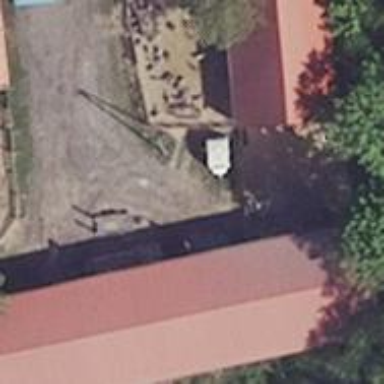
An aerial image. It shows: Barn.